Question: Find the horizontal coordinate of the first time the ball hits the ground. The result is rounded down to the nearest integer. Note that there is no energy loss in the event of a collision
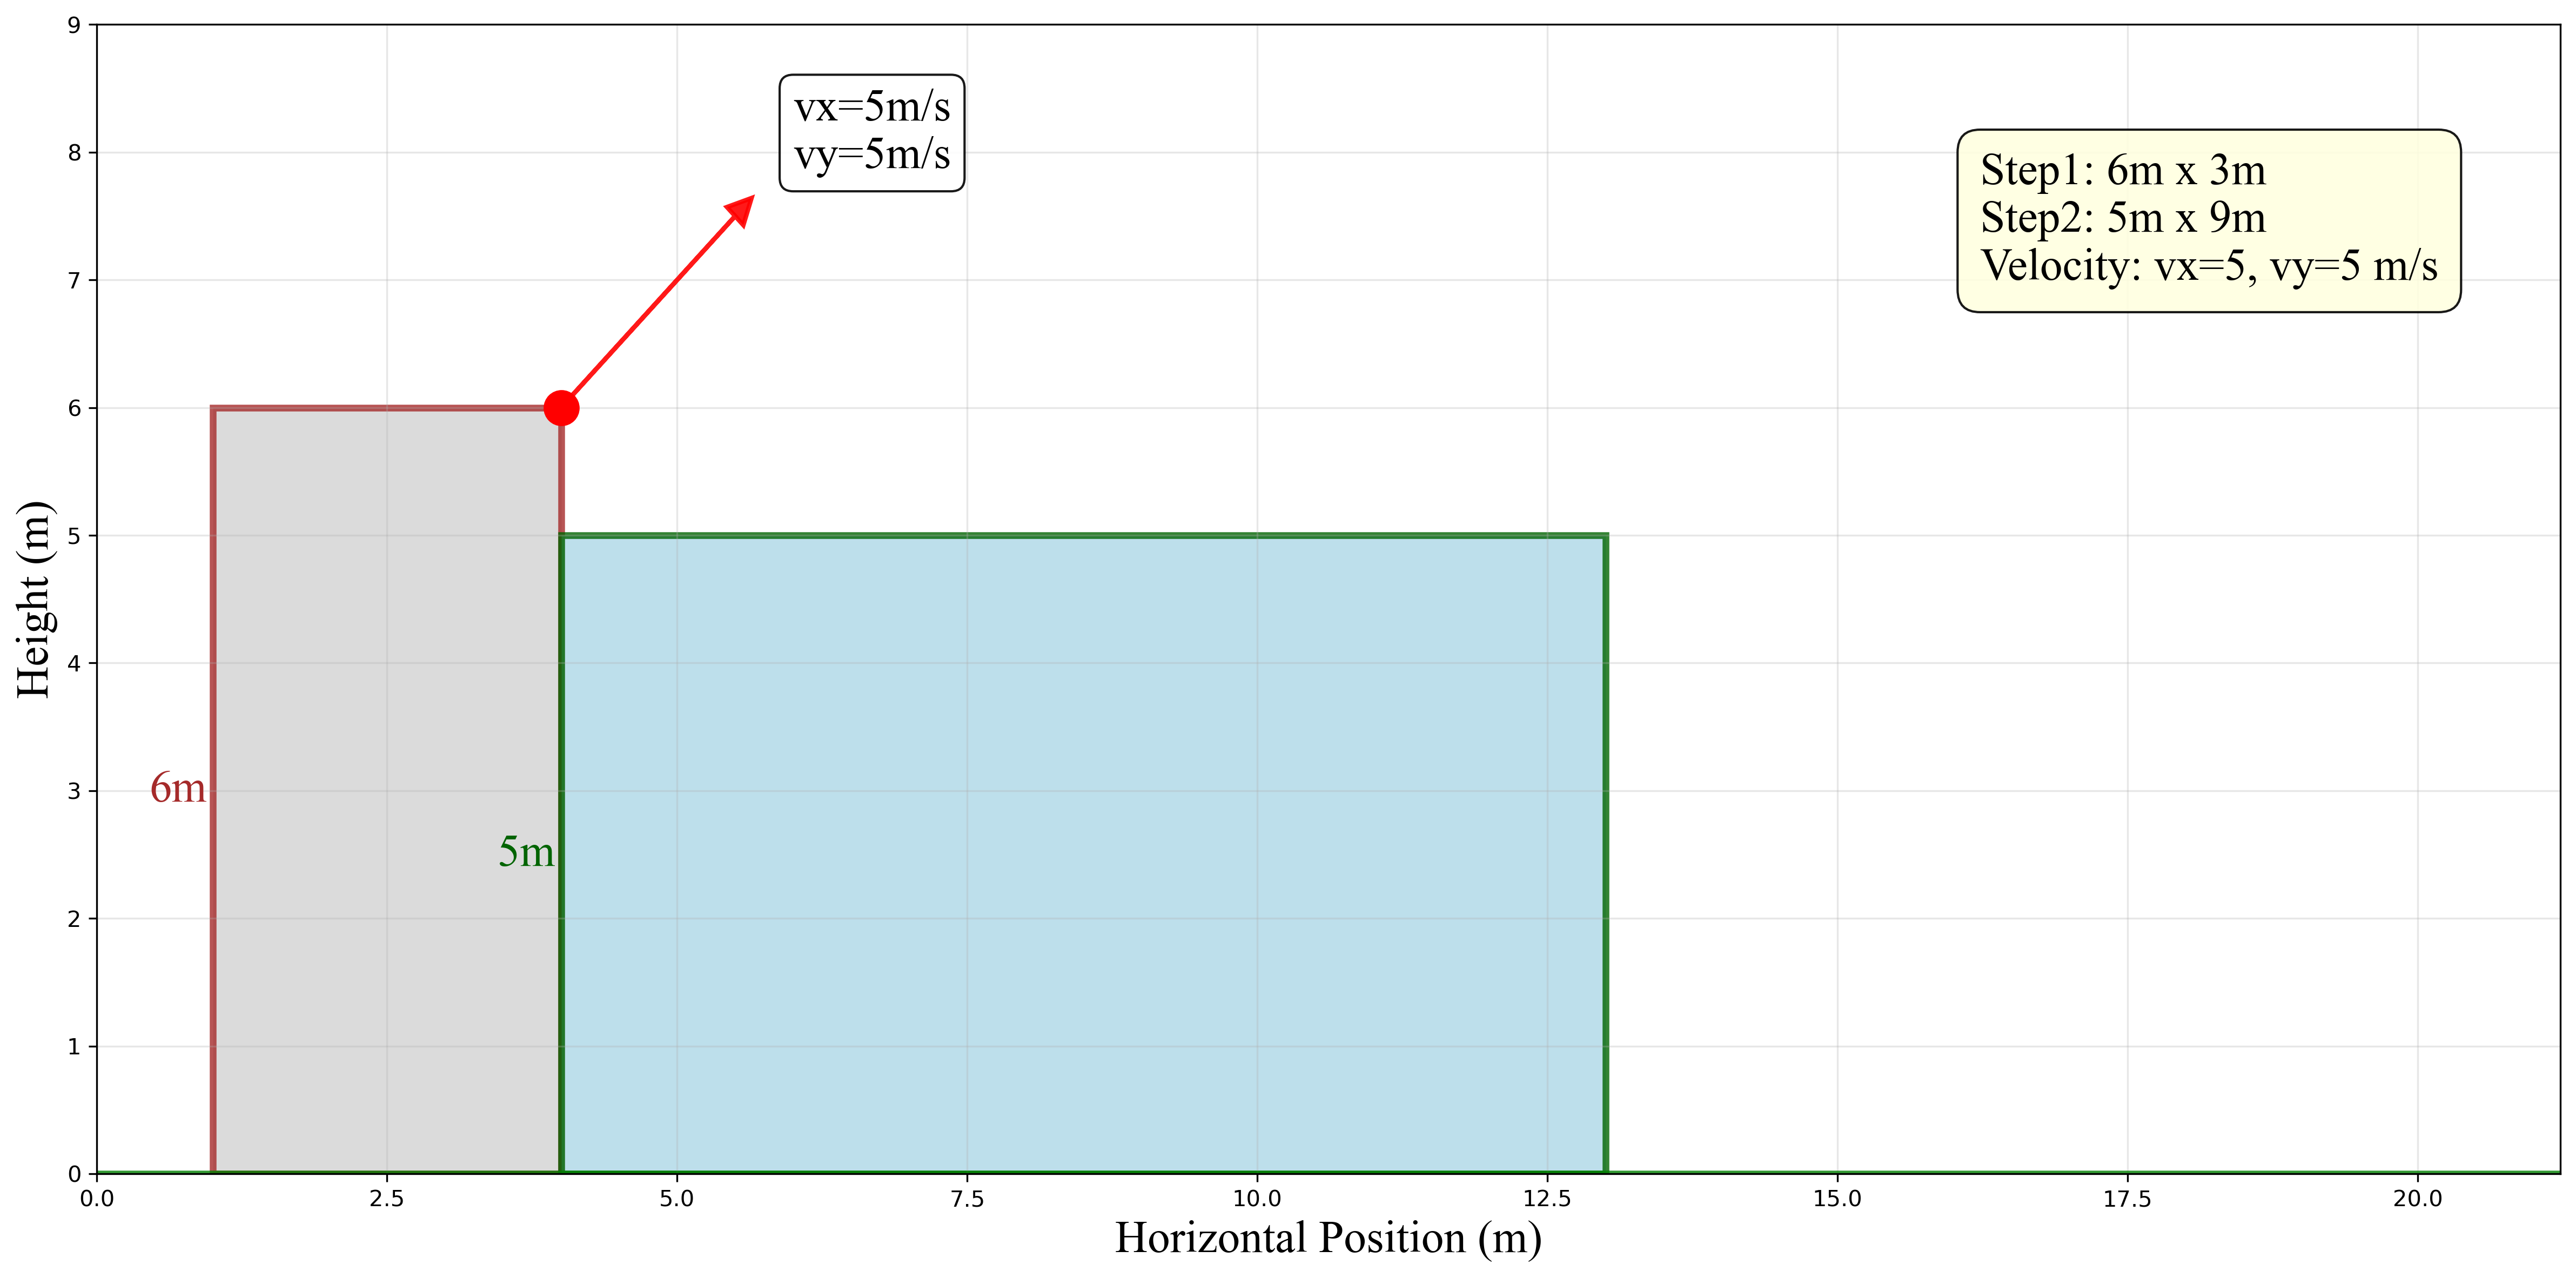
Answer: 19